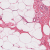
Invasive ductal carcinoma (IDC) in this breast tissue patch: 0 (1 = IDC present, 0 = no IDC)